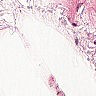
Metastatic tissue present: no